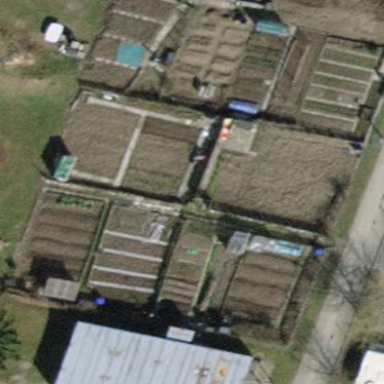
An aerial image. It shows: Allotments area.